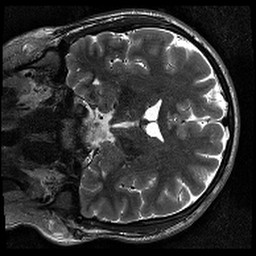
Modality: T2w
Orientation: coronal